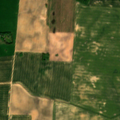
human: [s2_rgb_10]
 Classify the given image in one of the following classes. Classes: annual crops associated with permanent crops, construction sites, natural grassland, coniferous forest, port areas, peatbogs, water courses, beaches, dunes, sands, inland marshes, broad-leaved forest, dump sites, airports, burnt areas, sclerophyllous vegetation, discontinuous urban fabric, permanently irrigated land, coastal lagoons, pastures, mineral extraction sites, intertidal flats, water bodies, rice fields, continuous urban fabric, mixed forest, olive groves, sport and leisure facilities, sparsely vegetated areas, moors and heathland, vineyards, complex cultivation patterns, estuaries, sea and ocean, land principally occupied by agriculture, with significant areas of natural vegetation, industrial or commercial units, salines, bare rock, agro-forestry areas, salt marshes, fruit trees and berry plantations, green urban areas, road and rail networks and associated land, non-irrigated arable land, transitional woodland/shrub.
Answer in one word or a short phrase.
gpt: non-irrigated arable land, broad-leaved forest